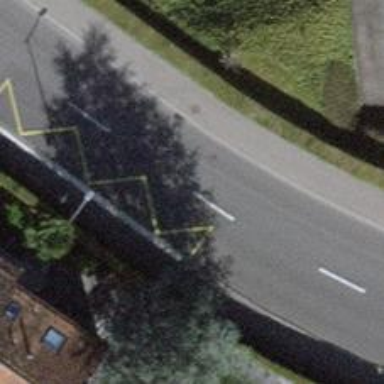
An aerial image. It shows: Bus stop equipped with public transport stop position.